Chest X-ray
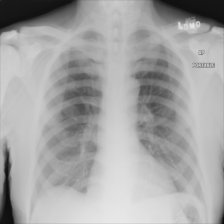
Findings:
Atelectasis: negative
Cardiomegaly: negative
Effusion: negative
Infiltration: negative
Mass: negative
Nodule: negative
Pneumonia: negative
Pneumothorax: negative
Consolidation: negative
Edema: negative
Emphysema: negative
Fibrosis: negative
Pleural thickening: negative
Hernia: negative